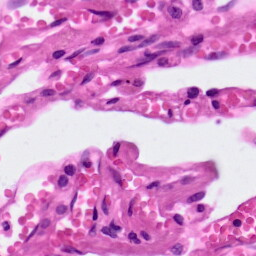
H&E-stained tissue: Lung